Question: I have implemented a tableview with a scrollview inside the cell. The cell consists of two views, the second view (shown in green) appearing after swiping:

What I want to implement now is for the cell height to expand progressively as the cell is swiped to the right. So, as I begin to swipe the cell to the right and the green subview becoming visible on the main screen I want the cell to increase in height until the green subview is completely visible. Then as I swipe to the left, everything gets back to normal.
Since UITableViewCell conforms to the scroll view delegate, I suspect I write some code in my cell subclass - maybe use scrollViewDidScroll using the 'contentOffset.y' of my scroll view.
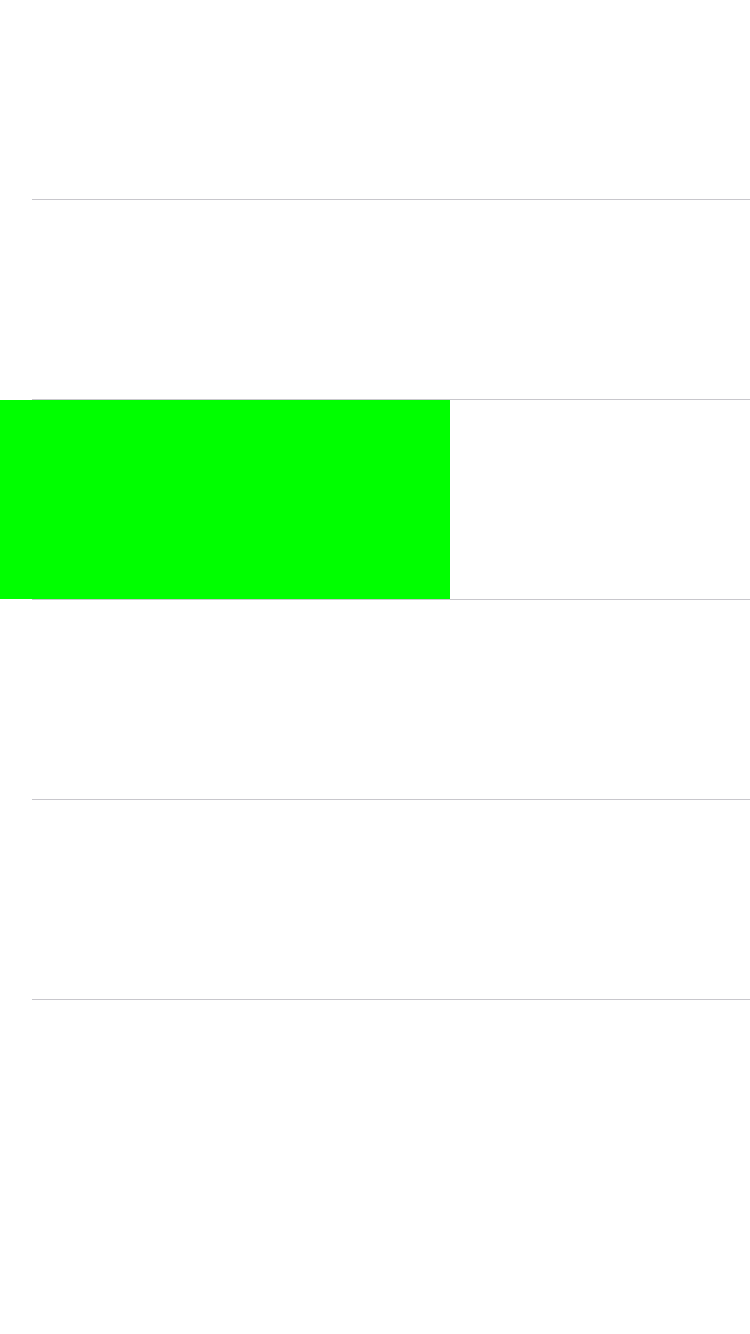
Answer: Here is an example (Swift 3) of using auto-layout and auto-sizing cells. Not sure how you plan to "start" with the green view, so this demo initializes it to 40-pts wide (height is contained to 50% of the width).
You can simply create a new .swift file and paste this in, then add a UITableViewController in Storyboard and assign its class to 'StretchCellTableViewController'. Everything else is created in code... no IBOutlets needed.
'''
//
// StretchCellTableViewController.swift
// SWTemp2
//
// Created by Don Mag on 6/22/17.
// Copyright ©️ 2017 DonMag. All rights reserved.
//
import UIKit
class NonStretchCell: UITableViewCell {
// pretty standard one-label cell
var theLabel: UILabel!
override init(style: UITableViewCellStyle, reuseIdentifier: String?) {
super.init(style: style, reuseIdentifier: reuseIdentifier)
setupCell()
}
required init?(coder aDecoder: NSCoder) {
super.init(coder: aDecoder)
setupCell()
}
func setupCell() {
theLabel = UILabel()
theLabel.font = UIFont.systemFont(ofSize: 16.0, weight: UIFontWeightLight)
theLabel.numberOfLines = 0
theLabel.translatesAutoresizingMaskIntoConstraints = false
self.addSubview(theLabel)
theLabel.leadingAnchor.constraint(equalTo: self.leadingAnchor, constant: 8.0).isActive = true
theLabel.topAnchor.constraint(equalTo: self.topAnchor, constant: 6.0).isActive = true
theLabel.bottomAnchor.constraint(equalTo: self.bottomAnchor, constant: -6.0).isActive = true
theLabel.trailingAnchor.constraint(equalTo: self.trailingAnchor, constant: -8.0).isActive = true
}
}
class StretchCell: UITableViewCell {
var stretchView: UIView!
var widthConstraint: NSLayoutConstraint!
var scaleAction : ((CGFloat)->())?
override init(style: UITableViewCellStyle, reuseIdentifier: String?) {
super.init(style: style, reuseIdentifier: reuseIdentifier)
setupCell()
}
required init?(coder aDecoder: NSCoder) {
super.init(coder: aDecoder)
setupCell()
}
func setBarWidth(_ w: CGFloat) -> Void {
widthConstraint.constant = w
}
func setupCell() {
// instantiate the view
stretchView = UIView()
stretchView.translatesAutoresizingMaskIntoConstraints = false
stretchView.backgroundColor = .green
// add it to self (the cell)
self.addSubview(stretchView)
// "pin" it to top, bottom and left
stretchView.leadingAnchor.constraint(equalTo: self.leadingAnchor, constant: 0.0).isActive = true
stretchView.topAnchor.constraint(equalTo: self.topAnchor, constant: 0.0).isActive = true
stretchView.bottomAnchor.constraint(equalTo: self.bottomAnchor, constant: 0.0).isActive = true
// set height constraint to be 50% of the width
stretchView.heightAnchor.constraint(equalTo: stretchView.widthAnchor, multiplier: 0.5).isActive = true
// instantiate the width constraint
widthConstraint = NSLayoutConstraint(item: stretchView, attribute: NSLayoutAttribute.width, relatedBy: NSLayoutRelation.equal, toItem: nil, attribute: NSLayoutAttribute.notAnAttribute, multiplier: 1, constant: 40)
// needs priority of 999 so auto-layout doesn't complain
widthConstraint.priority = 999
// activate the width constraint
NSLayoutConstraint.activate([widthConstraint])
// create a UIPanGestureRecognizer and add it to the stretch view
let panGesture = UIPanGestureRecognizer(target: self, action: #selector(didPan(sender:)))
stretchView.addGestureRecognizer(panGesture)
}
func didPan(sender: UIPanGestureRecognizer) {
let loc = sender.location(in: self)
if sender.state == .began {
// if you want to do something on drag start...
//print("Gesture began")
} else if sender.state == .changed {
//print("Gesture is changing", loc)
// update the width of the stretch view (but keep it at least 20-pts wide, so it doesn't disappear)
// height is set to 1:1 so it updates automatically
widthConstraint.constant = max(loc.x, 20)
// call back to the view controller
scaleAction?(widthConstraint.constant)
} else if sender.state == .ended {
// if you want to do something on drag end...
//print("Gesture ended")
}
}
}
class StretchCellTableViewController: UITableViewController {
// array to track the bar widths, assuming we have more than one row with a bar
// only a few rows will have the "stretch bar" - but for this example we'll just track a barWidth for *every* row
var barWidths = [CGFloat]()
override func viewDidLoad() {
super.viewDidLoad()
tableView.rowHeight = UITableViewAutomaticDimension
tableView.estimatedRowHeight = 80
tableView.register(StretchCell.self, forCellReuseIdentifier: "StretchCell")
tableView.register(NonStretchCell.self, forCellReuseIdentifier: "NonStretchCell")
// init array for barWidths... initial value: 40, 30 slots
barWidths = Array(repeating: 40, count: 30)
}
override func numberOfSections(in tableView: UITableView) -> Int {
return 1
}
override func tableView(_ tableView: UITableView, numberOfRowsInSection section: Int) -> Int {
return barWidths.count
}
override func tableView(_ tableView: UITableView, cellForRowAt indexPath: IndexPath) -> UITableViewCell {
// just make every 5th row a "Stretch" cell (starting at #3)
if indexPath.row % 5 == 3 {
let cell = tableView.dequeueReusableCell(withIdentifier: "StretchCell", for: indexPath) as! StretchCell
cell.selectionStyle = .none
// cells are reused, so set the bar width to our saved value
cell.setBarWidth(barWidths[indexPath.row])
// "call-back" function
cell.scaleAction = {
(newWidth) in
// update the bar width in our tracking array
self.barWidths[indexPath.row] = newWidth
// disable Animations, because we're changing the size repeatedly
UIView.setAnimationsEnabled(false)
// wrap begin/end updates() to force row-height re-calc
self.tableView.beginUpdates()
self.tableView.endUpdates()
// re-enable Animations
UIView.setAnimationsEnabled(true)
}
cell.preservesSuperviewLayoutMargins = false
cell.separatorInset = UIEdgeInsets.zero
cell.layoutMargins = UIEdgeInsets.zero
return cell
}
let cell = tableView.dequeueReusableCell(withIdentifier: "NonStretchCell", for: indexPath) as! NonStretchCell
// just for demonstration's sake
if indexPath.row % 7 == 5 {
cell.theLabel.text = "Row: \(indexPath.row) - This is just to show the text wrapping onto multiple lines. Pretty standard for auto-sizing UITableView cells."
} else {
cell.theLabel.text = "Row: \(indexPath.row)"
}
cell.preservesSuperviewLayoutMargins = false
cell.separatorInset = UIEdgeInsets.zero
cell.layoutMargins = UIEdgeInsets.zero
return cell
}
}
'''
Result is:
<URL>